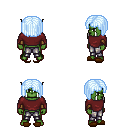
a pixel art fantasy rpg character, male body template, orc, green skin, maroon long-sleeve shirt, metal pants, white cyan pageboy hairstyle, leather bracers, brown slippers, four views (front, back, left, right), 2x2 character sprite sheet, small pixel art, hard edges, no anti-aliasing